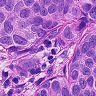
Metastatic tissue present: yes